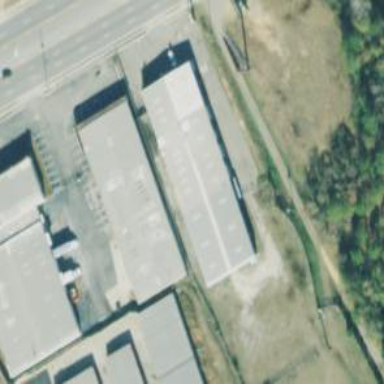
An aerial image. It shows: Car repair shop located in building.